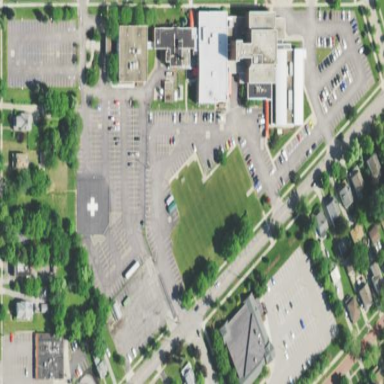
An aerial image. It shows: Hospital providing healthcare services.